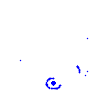
Particle: electron